Aerial crown-view tile of a tropical tree (Barro Colorado Island, Panama), acquired 20240716:
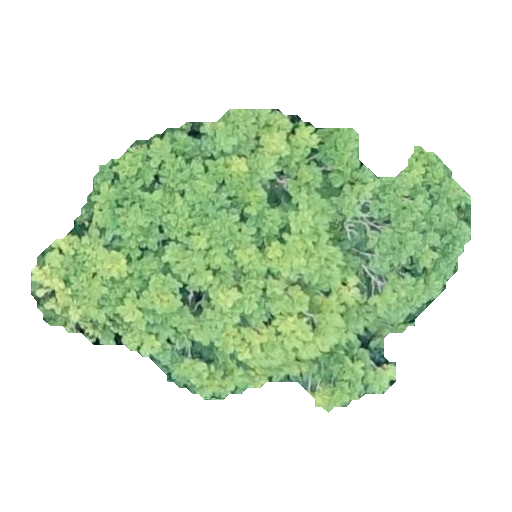
Species: Jacaranda copaia
GBIF accepted scientific name: Jacaranda copaia
Crown area: 140.006 m²